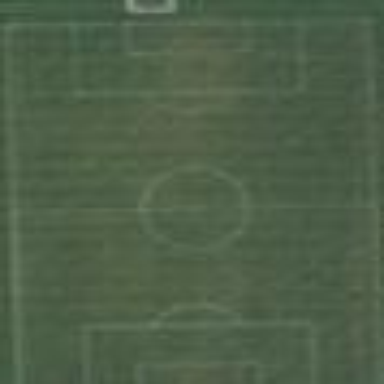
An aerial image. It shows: Soccer pitch for leisureland activities.